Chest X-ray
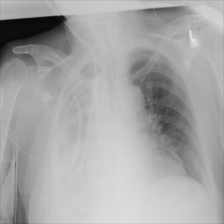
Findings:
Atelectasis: negative
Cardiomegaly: negative
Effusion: negative
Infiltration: negative
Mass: negative
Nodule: negative
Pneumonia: negative
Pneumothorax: negative
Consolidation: negative
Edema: negative
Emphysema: negative
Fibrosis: negative
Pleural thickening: negative
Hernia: negative